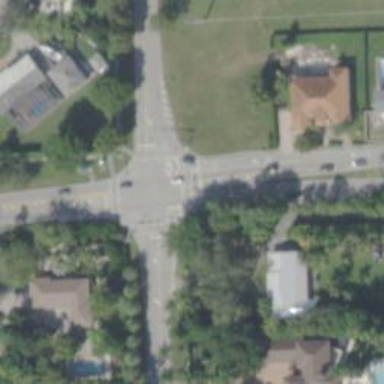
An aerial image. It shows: Asphalt footway with uncontrolled crossing marked by lines.